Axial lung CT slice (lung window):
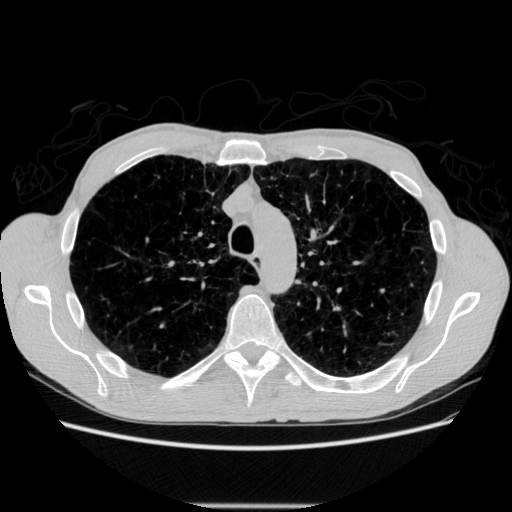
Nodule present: no